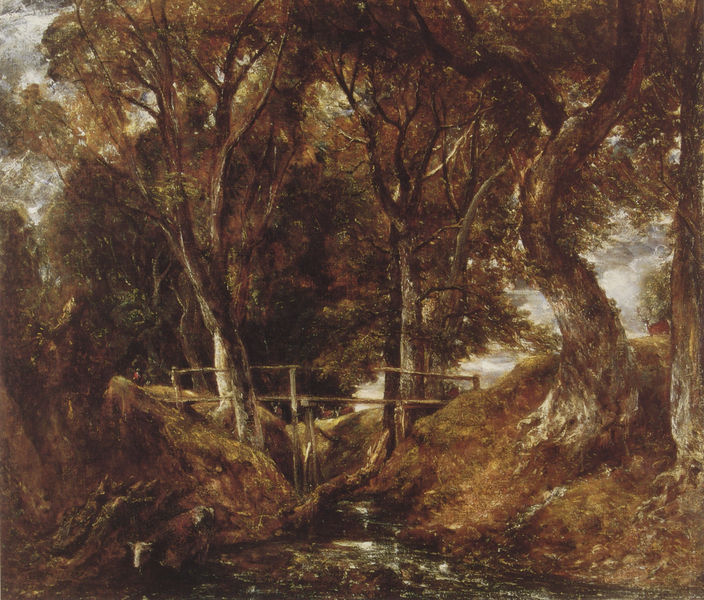
Titel: Helmingham Dell
Künstler: John Constable
Standort: Kansas City (Missouri)
Institution: The Nelson-Atkins Museum of Art
Schlagwörter: baum, berg, blau, blätter, dunkel, gemälde, himmel, laub, schatten, wasser, weiß, wolken, baumstämme, bäume, fluss, gelb, grün, impressionismus, landschaft, ocker, see, ufer, äste, abend, braun, frankreich, grau, hintergrund, holz, licht, orange, schwarz, haus, rot, tier, wolke, zaun, beige, fest, malerei, alt, trinken, mensch, öl, bach, baumstamm, birke, dämmerung, häuser, hügel, kühe, natur, spiegelung, stamm, vieh, brücke, gebüsch, gewässer, realismus, blässe, wald, deutschland, düster, naturalismus, abhang, berge, hang, dorf, gelände, kuh, rind, bauernhof, herbst, hof, idylle, böschung, fliessen, flus, romantik, ölgemälde, constable, holzsteg, steg, stämme, duktus, impressionistisch, reflexe, glanz, geländer, reflexion, regen, rinder, schaf, wurzel, wasserlauf, laubbaum, niederländisch, ölmalerei, jagd, pinselstrich, wurzeln, hirsche, reh, rehe, karg, geäst, brauntöne, rinde, tonig, laubbäume, historismus, schattig, tränken, eichen, waldlandschaft, ziege, brau, buche, erdtöne, baumstumpf, krumm, bachlandschaft, holzbrücke, wolkenb, wasserreflexe, gebusch, nordalpin, baumwurzel, kuhkopf, bächlein, deusch, malweise, verirrt, baumriesen, münchner schule?, warme farbigkeit, 1700, hf, deutscsh